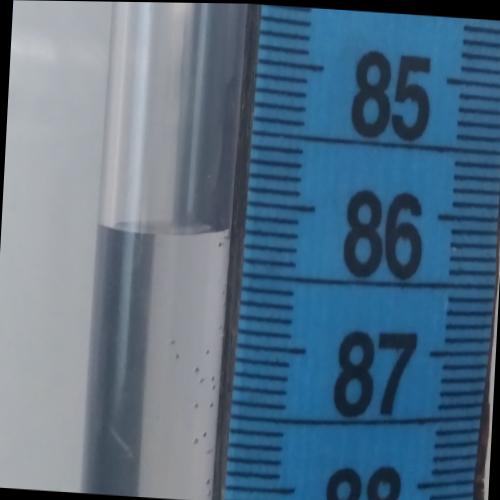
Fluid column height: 86.2 cm